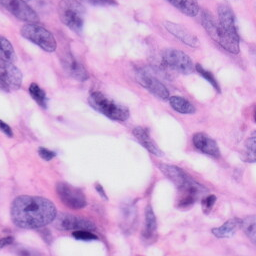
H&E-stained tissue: Skin